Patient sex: F
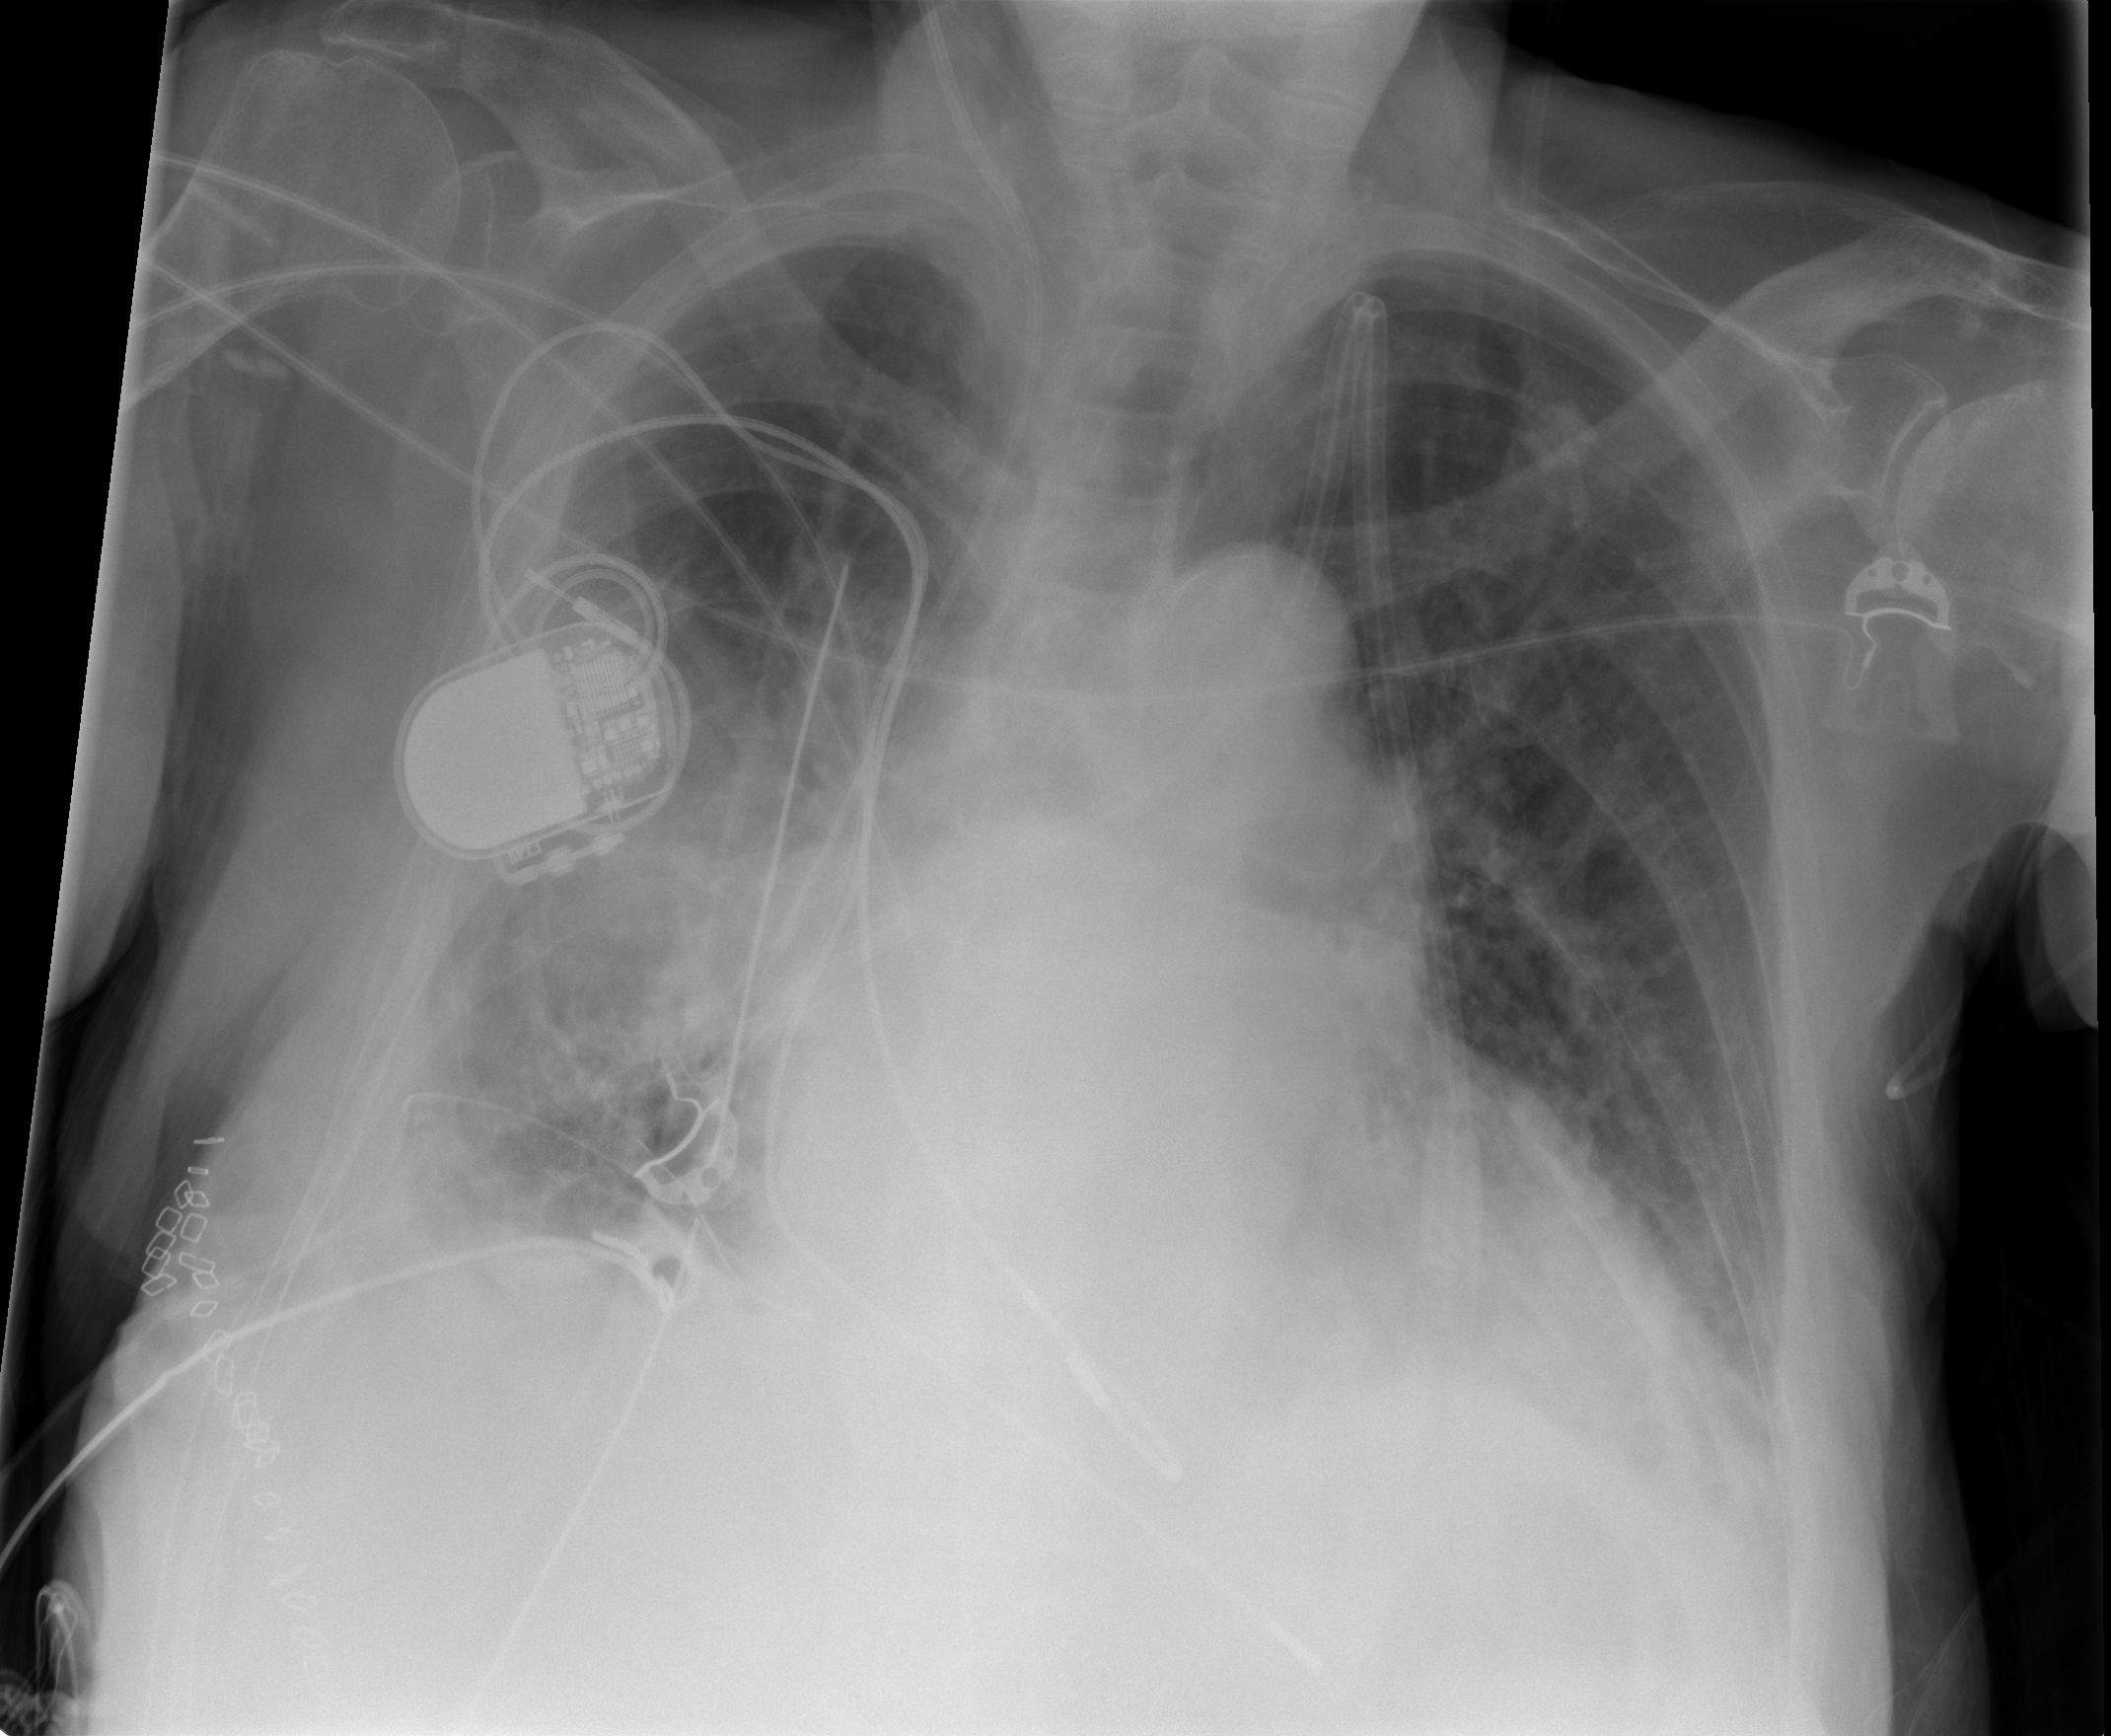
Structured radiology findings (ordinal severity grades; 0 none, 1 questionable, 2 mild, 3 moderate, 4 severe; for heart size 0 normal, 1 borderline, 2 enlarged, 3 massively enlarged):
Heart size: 2
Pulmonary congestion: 2
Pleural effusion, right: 2
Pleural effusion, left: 1
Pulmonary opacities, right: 1
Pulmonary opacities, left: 0
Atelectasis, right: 3
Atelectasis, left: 1